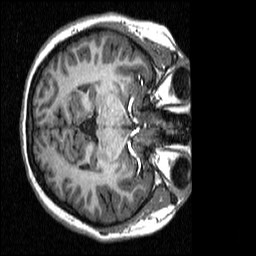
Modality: T1w
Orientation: axial